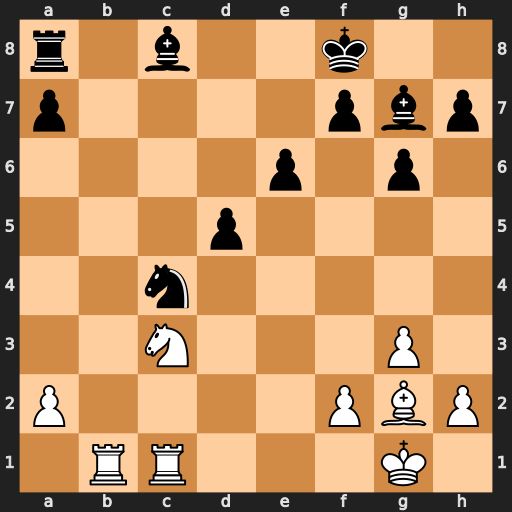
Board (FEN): r1b2k2/p4pbp/4p1p1/3p4/2n5/2N3P1/P4PBP/1RR3K1
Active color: w
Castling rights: -
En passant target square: -
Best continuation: Nxd5 exd5 Bxd5